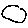
Label: circle